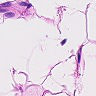
Metastatic tissue present: no